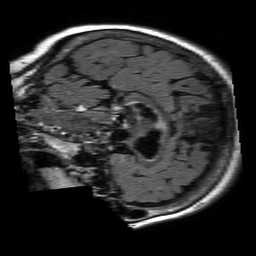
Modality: FLAIR
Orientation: sagittal
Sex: female
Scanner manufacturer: philips
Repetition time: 11 s
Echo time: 0.125 s